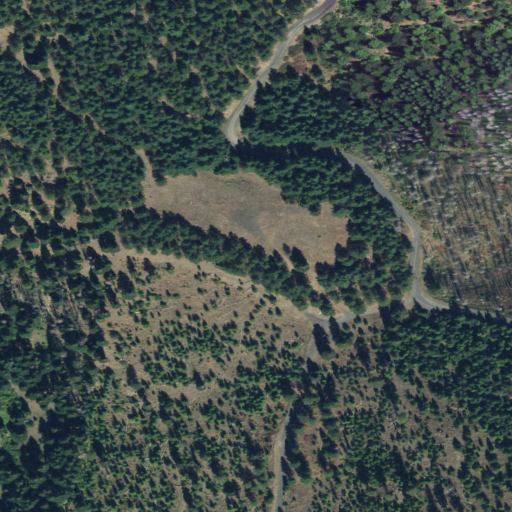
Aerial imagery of gap in Idaho named Squaw Saddle containing evergreen forest, shrub, and grassland